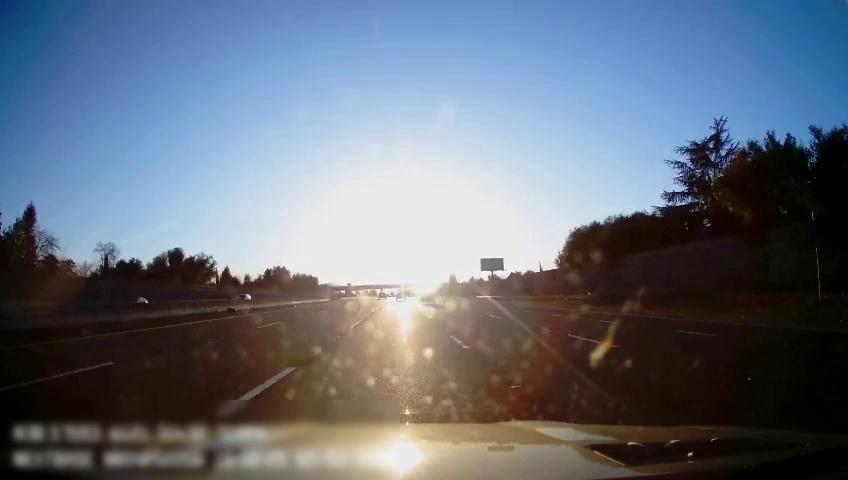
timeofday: Day
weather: Sunny
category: Drivable Space
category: Vehicles | Car
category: Vehicles | SUV
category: Vehicles | SUV
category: Vehicles | Car
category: Vehicles | SUV
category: Lanes | Alternate Lane
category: Lanes | Alternate Lane
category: Lanes | Current Lane
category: Lanes | Current Lane
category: Lanes | Alternate Lane
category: Lanes | Alternate Lane
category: Lanes | Alternate Lane
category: Traffic | Signs